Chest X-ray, PA view. Patient: 49 years old, sex M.
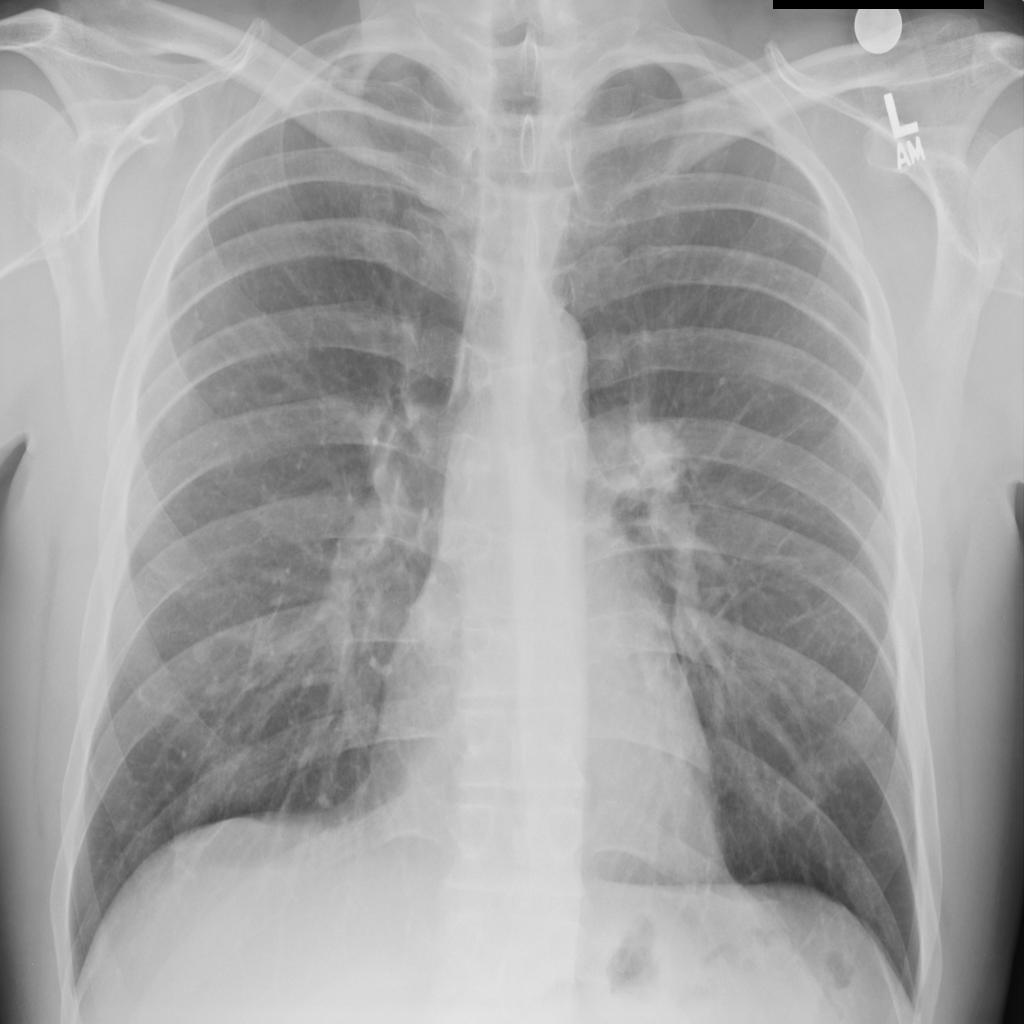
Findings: Mass